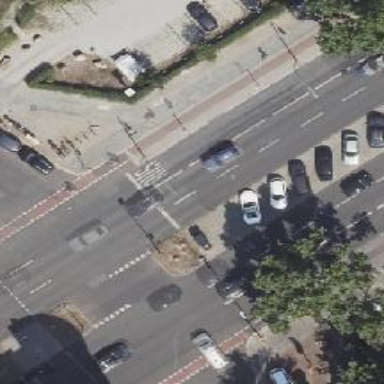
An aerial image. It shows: Secondary road with asphalt surface and cycle track on the right side.